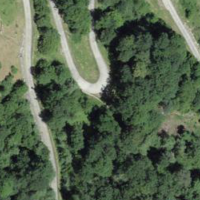
EUNIS habitat code: 44
Species observed at this site:
Neotinea ustulata